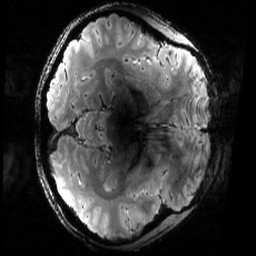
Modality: T2starw
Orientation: axial
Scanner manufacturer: siemens
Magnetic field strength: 6.98 T
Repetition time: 3.7 s
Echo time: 0.016 s